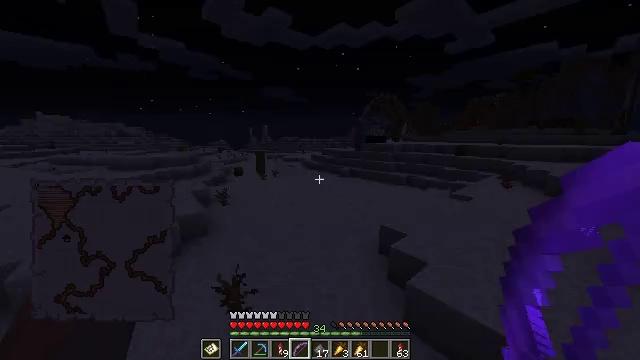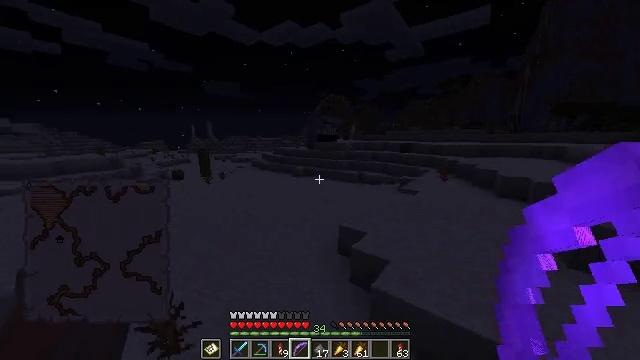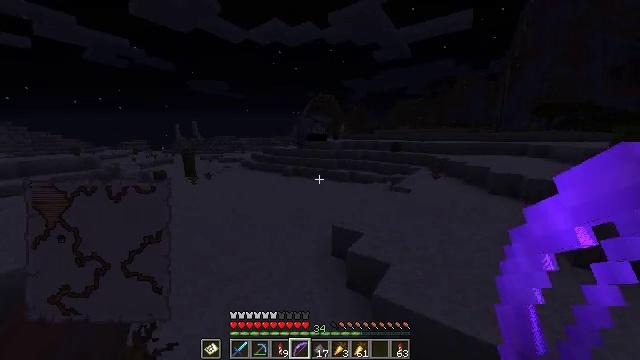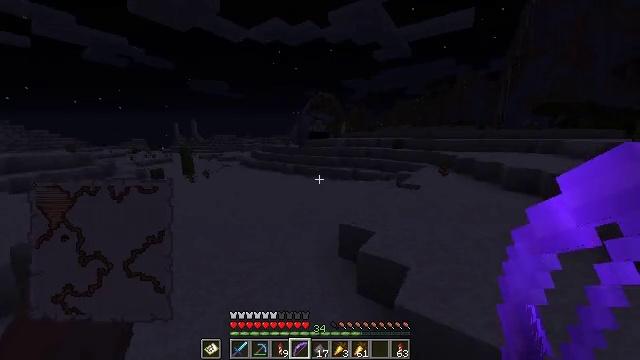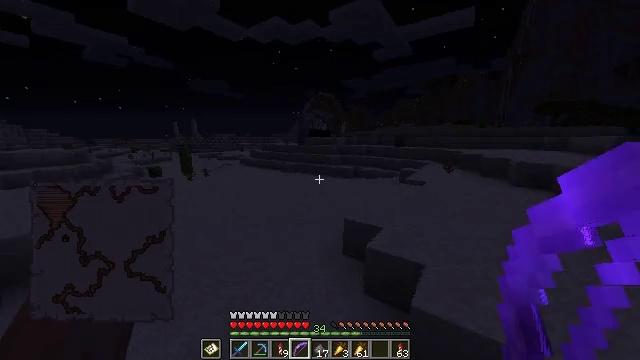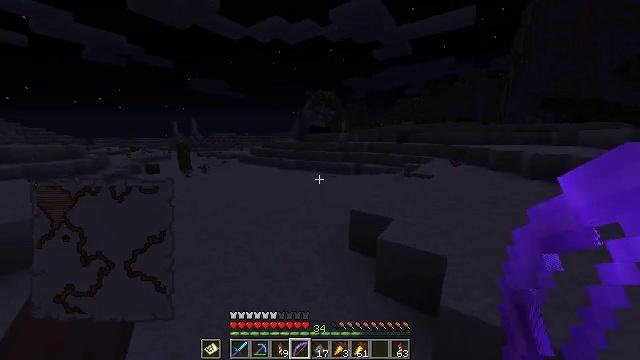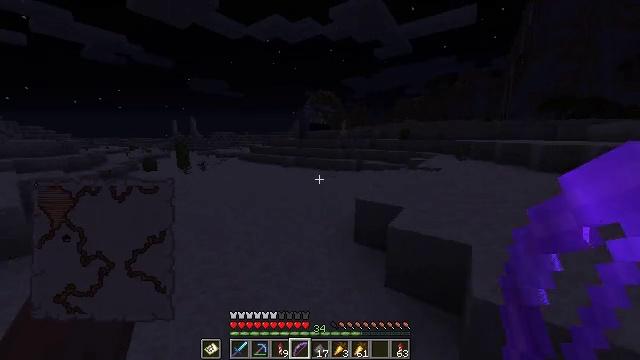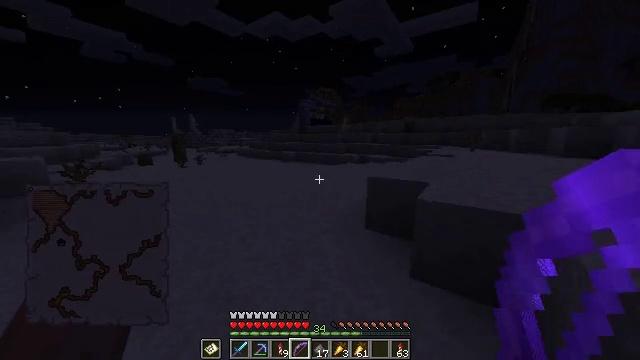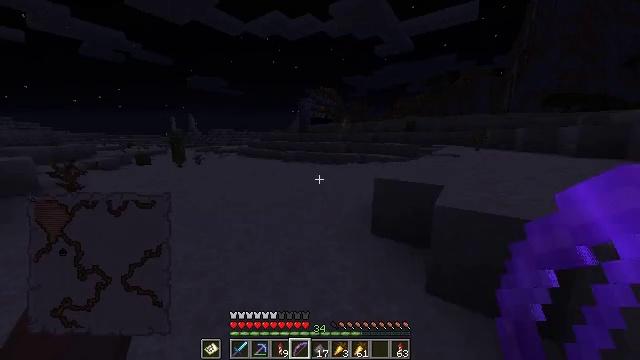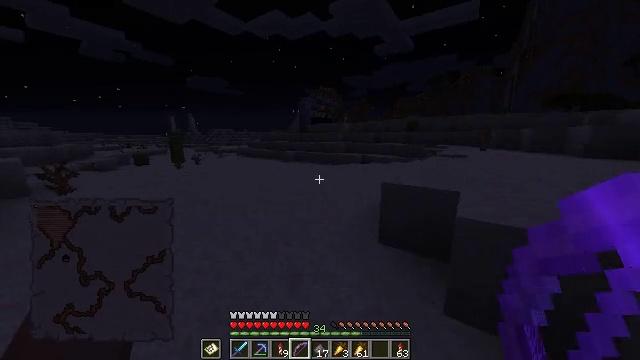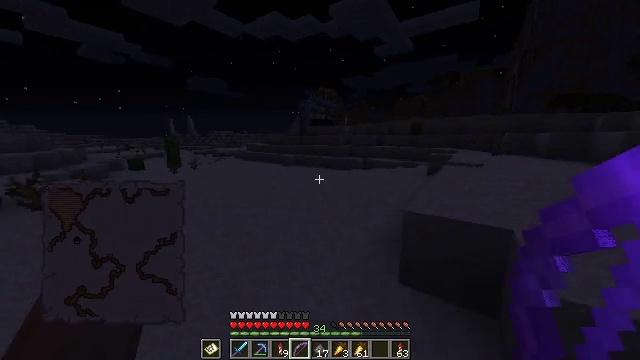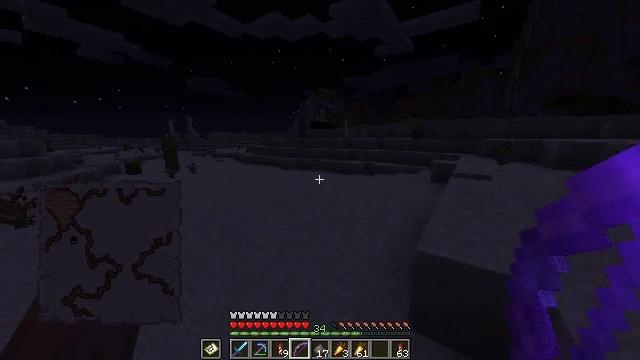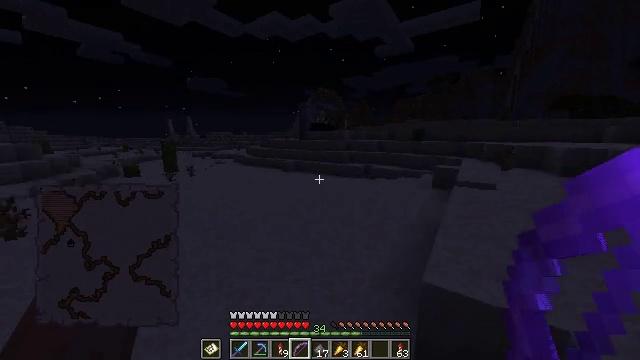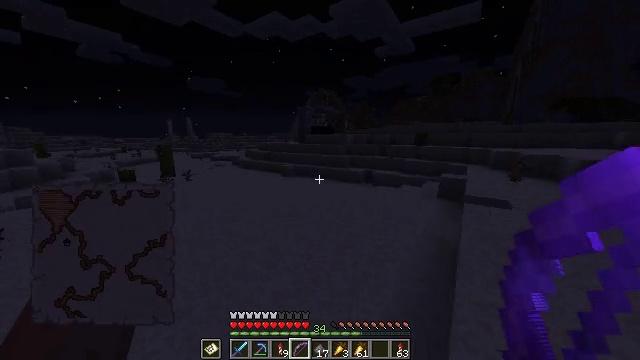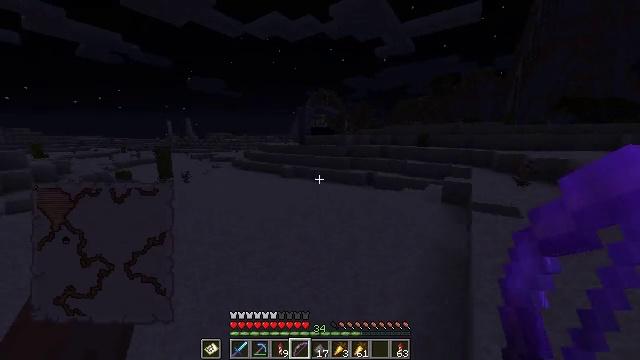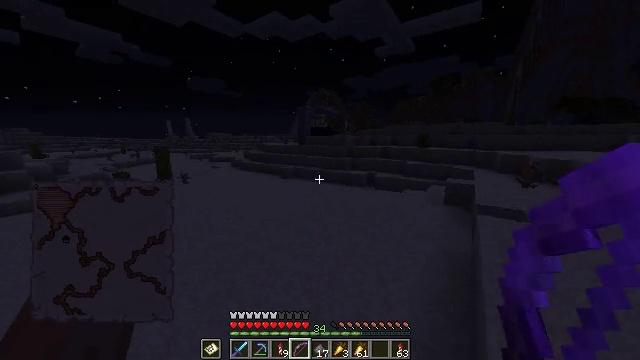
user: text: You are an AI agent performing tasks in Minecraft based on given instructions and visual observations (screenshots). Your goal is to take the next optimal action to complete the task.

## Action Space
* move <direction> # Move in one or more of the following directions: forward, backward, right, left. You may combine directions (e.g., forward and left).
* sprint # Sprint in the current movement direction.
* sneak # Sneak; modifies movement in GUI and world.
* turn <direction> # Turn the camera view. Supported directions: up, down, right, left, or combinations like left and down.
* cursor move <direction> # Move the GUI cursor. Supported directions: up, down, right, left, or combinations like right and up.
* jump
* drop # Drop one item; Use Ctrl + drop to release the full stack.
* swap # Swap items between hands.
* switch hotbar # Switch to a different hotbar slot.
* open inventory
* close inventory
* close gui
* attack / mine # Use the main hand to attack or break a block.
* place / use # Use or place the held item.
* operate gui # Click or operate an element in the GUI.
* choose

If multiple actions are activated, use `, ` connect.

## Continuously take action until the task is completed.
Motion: motion action
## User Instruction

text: Break the gold block to collect it.
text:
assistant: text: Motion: move forward, sprint, jump
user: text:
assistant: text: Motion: move forward, sprint, turn right, jump
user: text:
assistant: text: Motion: move forward, sprint
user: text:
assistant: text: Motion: move forward, sprint
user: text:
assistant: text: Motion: move forward, sprint
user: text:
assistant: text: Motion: move forward, sprint
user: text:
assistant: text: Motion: move forward, sprint
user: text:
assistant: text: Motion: move forward, sprint
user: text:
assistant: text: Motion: move forward, sprint
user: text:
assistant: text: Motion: move forward, sprint, jump
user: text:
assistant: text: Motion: move forward, sprint, jump
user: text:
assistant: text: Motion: move forward, sprint, jump
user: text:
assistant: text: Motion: move forward, sprint, jump
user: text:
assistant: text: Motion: move forward, sprint, jump
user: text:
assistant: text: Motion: move forward, sprint, jump
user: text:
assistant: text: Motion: move forward, sprint, jump
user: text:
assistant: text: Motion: move forward, sprint, jump
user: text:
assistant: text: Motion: move forward, sprint, jump
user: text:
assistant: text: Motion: move forward, sprint
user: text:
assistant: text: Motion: move forward, sprint, jump
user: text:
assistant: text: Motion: move forward, sprint, jump
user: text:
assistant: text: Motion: move forward, sprint, jump
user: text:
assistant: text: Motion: move forward, sprint, jump
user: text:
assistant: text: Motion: move forward, sprint, jump
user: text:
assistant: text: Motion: move forward, sprint, jump
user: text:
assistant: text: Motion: move forward, sprint, jump
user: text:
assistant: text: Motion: move forward, sprint, jump
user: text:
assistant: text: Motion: move forward, sprint, turn right, jump
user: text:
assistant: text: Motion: move forward, sprint, turn right, jump
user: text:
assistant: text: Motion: move forward, sprint, jump